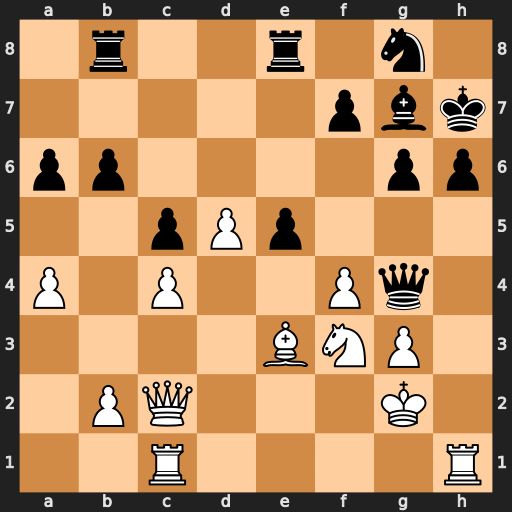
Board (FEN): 1r2r1n1/5pbk/pp4pp/2pPp3/P1P2Pq1/4BNP1/1PQ3K1/2R4R
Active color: w
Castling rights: -
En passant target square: -
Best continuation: Ng5+ Qxg5 fxg5